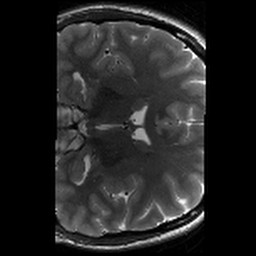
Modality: T2w
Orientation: coronal
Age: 23
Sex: female
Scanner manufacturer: siemens
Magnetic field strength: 3 T
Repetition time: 8.02 s
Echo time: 0.08 s